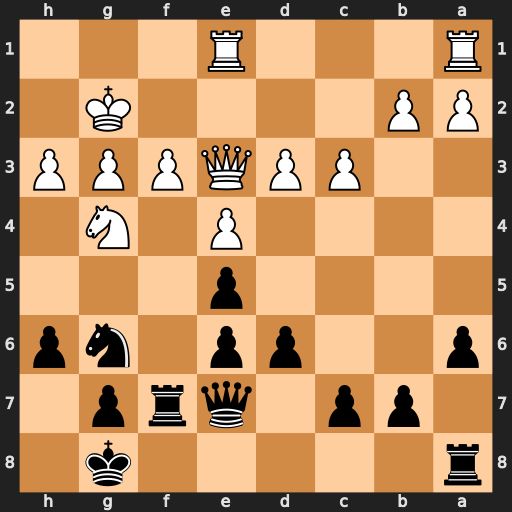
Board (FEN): r5k1/1pp1qrp1/p2pp1np/4p3/4P1N1/2PPQPPP/PP4K1/R3R3
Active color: b
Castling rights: -
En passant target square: -
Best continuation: h5 Nh2 h4